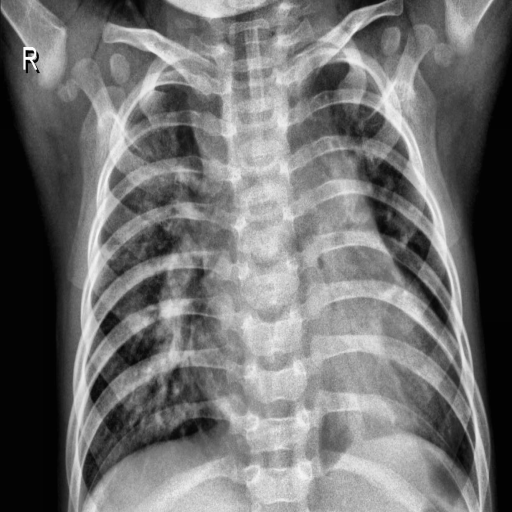
Finding: PNEUMONIA